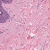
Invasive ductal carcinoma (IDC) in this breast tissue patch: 0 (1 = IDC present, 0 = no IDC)